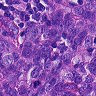
Metastatic tissue present: yes